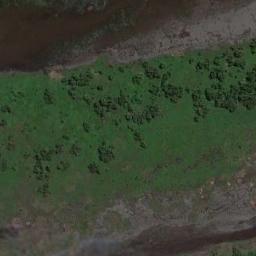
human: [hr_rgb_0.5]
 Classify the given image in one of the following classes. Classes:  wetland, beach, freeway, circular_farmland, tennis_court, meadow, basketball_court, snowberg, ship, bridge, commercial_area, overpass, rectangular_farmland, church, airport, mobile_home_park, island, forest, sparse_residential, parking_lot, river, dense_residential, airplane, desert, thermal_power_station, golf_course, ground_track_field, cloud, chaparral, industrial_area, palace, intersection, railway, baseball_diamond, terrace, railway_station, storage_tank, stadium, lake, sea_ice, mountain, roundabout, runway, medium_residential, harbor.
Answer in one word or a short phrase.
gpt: wetland